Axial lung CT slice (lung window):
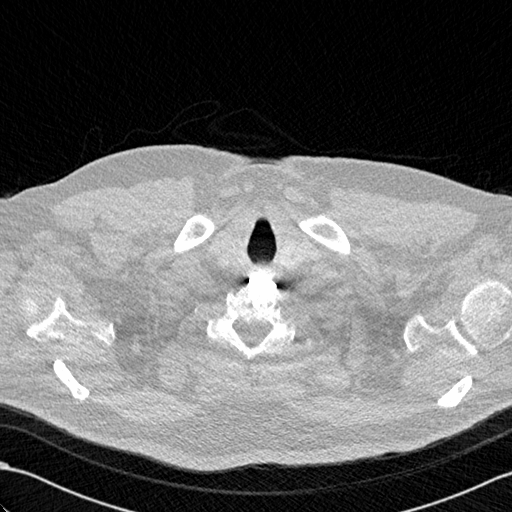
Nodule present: no